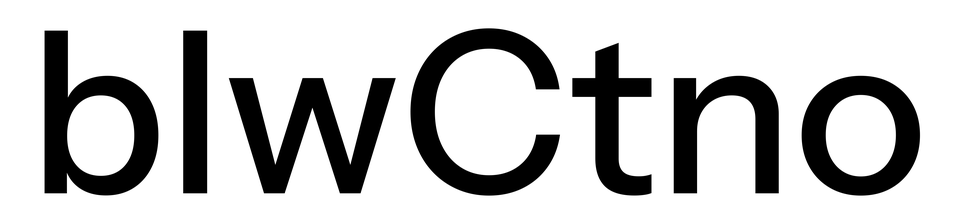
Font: InstrumentSans_Medium